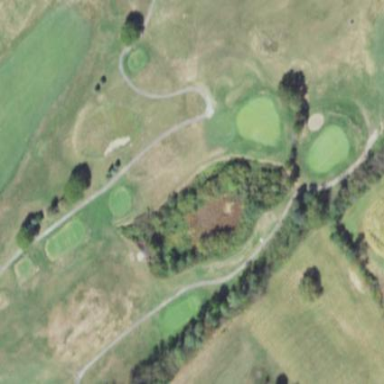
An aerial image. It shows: Pitch on the golf course with lateral water hazard. The course is surrounded by natural water.